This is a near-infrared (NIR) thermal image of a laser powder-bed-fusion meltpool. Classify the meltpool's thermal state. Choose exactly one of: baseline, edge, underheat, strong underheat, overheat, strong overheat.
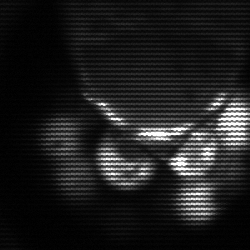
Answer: baseline